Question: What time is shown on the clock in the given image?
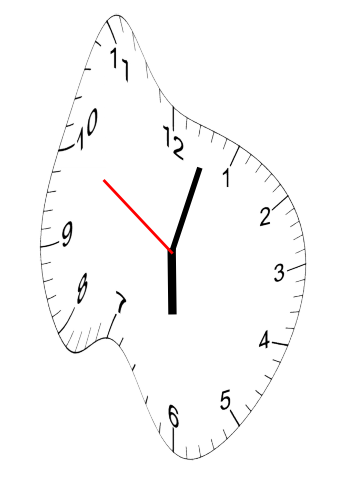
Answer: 06:02:50